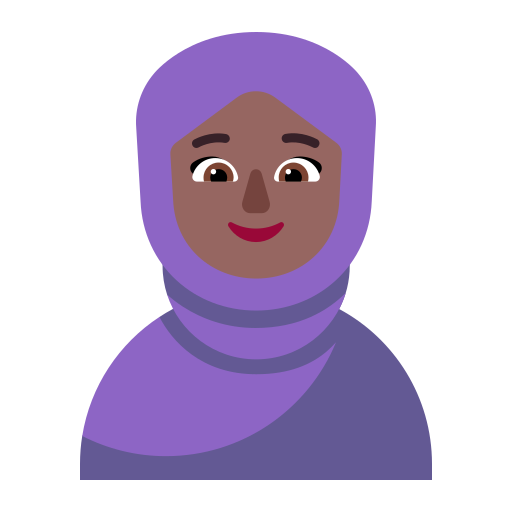
woman with headscarf flat  dark